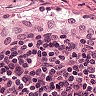
Metastatic tissue present: no